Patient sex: M
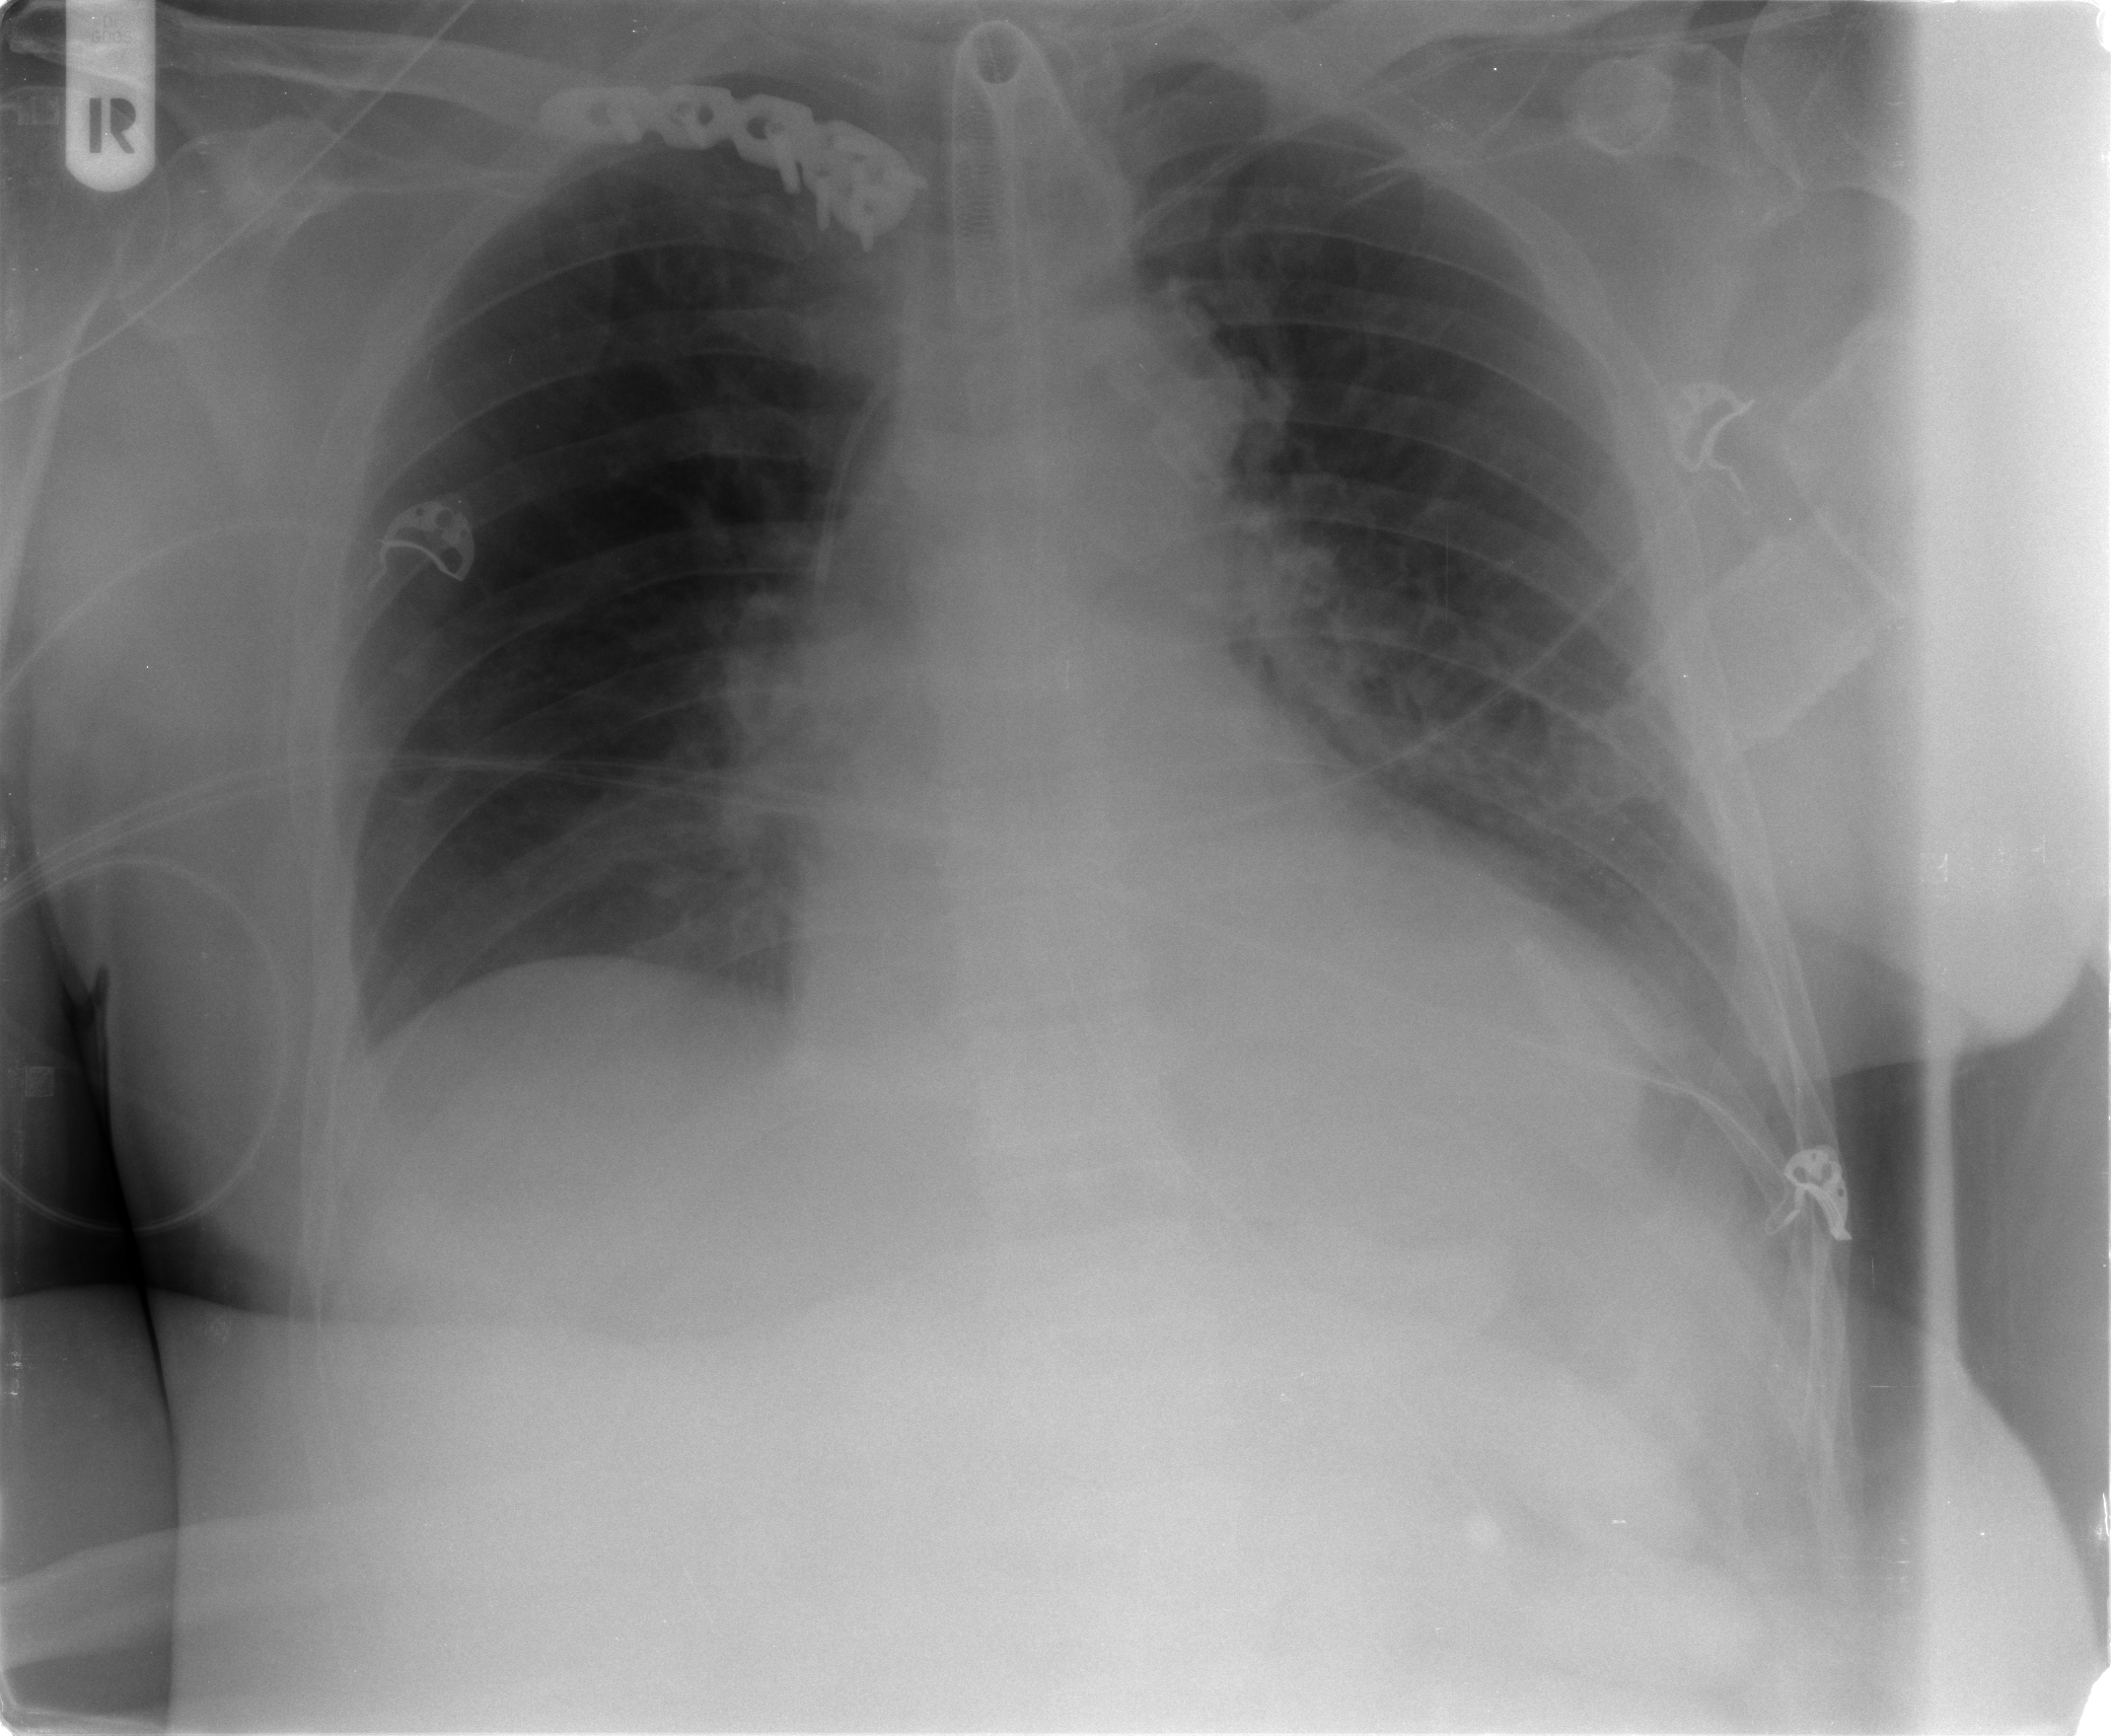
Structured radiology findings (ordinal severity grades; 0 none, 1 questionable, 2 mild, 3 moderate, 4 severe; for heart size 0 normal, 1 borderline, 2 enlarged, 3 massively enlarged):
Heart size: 2
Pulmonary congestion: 2
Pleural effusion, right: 0
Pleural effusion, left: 1
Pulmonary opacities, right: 0
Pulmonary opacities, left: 0
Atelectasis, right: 0
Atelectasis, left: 0